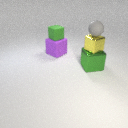
large purple rubber cube to the left of large green metal cube